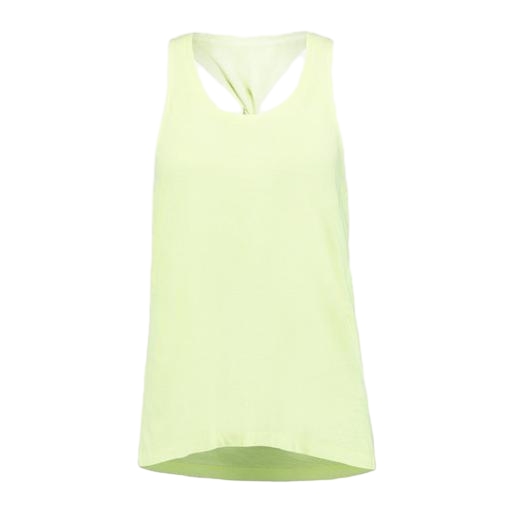
yellow ice racerback tank, green apparel infinity tank, green essential shirttail tank, white background